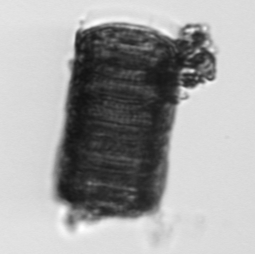
Label: Paralia_sulcata